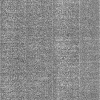
Atmospheric dust classification: dusty